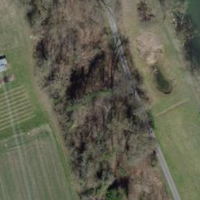
EUNIS habitat code: 41
Species observed at this site:
Tettigonia viridissima
Phaneroptera falcata
Podarcis muralis
Calopteryx splendens
Alcedo atthis